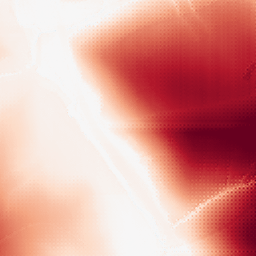
Category: morphological
Decomposition family: rolling_ball
Decomposition parameters: radius: 200
Upsampling method: regularized
Upsampling parameters: scale: 2
lambda_reg: 0.1
Upsampling scale: 2